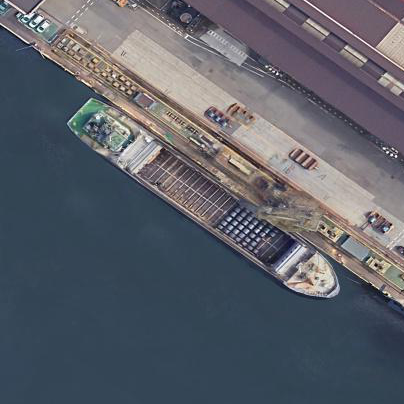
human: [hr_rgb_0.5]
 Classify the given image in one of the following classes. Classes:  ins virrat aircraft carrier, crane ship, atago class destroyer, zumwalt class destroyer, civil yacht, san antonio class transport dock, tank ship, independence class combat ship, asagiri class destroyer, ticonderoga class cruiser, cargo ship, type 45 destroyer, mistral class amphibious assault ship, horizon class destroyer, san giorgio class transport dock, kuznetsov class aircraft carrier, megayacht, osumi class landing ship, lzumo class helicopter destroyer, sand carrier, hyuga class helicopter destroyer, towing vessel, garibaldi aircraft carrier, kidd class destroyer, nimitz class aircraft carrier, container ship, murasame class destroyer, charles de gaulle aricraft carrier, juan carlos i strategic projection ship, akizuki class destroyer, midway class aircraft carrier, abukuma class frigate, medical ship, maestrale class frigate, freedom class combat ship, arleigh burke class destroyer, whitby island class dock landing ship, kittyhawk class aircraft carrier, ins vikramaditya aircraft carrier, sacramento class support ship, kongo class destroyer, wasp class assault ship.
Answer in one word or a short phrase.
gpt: Cargo ship